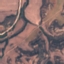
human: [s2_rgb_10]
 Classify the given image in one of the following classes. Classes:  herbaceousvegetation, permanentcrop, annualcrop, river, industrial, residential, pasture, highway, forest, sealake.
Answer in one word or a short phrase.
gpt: HerbaceousVegetation